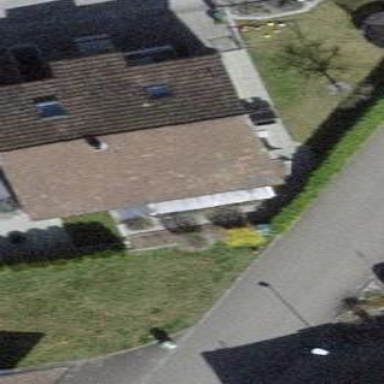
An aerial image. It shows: Building with tile roof.